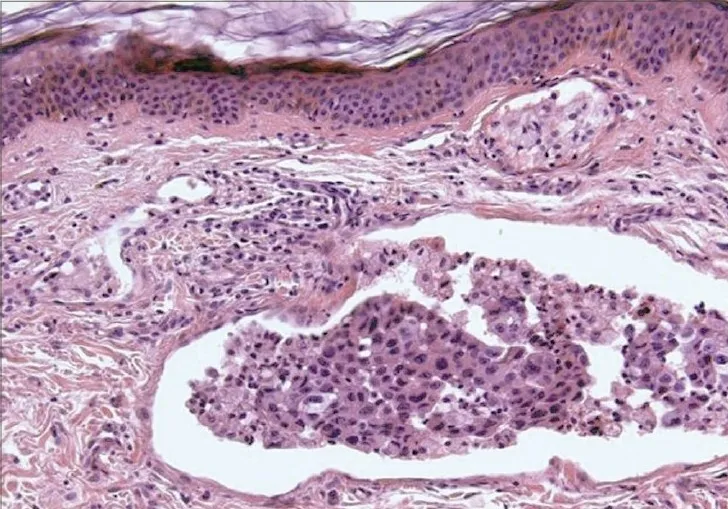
Dermis occupied by numerous tumor nests (H&E x100 stain).
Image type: pathology (h&e)